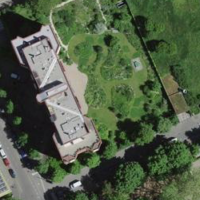
EUNIS habitat code: 54
Species observed at this site:
Elaeagnus angustifolia
Anthericum ramosum